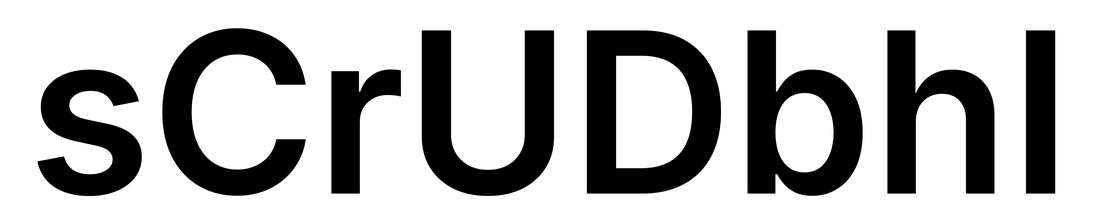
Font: Inter_SemiBold